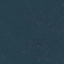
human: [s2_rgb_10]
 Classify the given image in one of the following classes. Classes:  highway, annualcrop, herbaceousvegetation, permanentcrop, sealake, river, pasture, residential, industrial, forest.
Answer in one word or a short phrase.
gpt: Forest